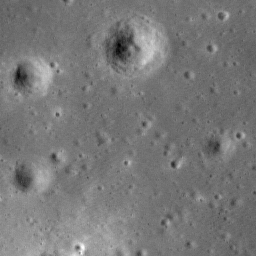
Host type: background_regolith
Lunar coordinates: latitude nan, longitude nan